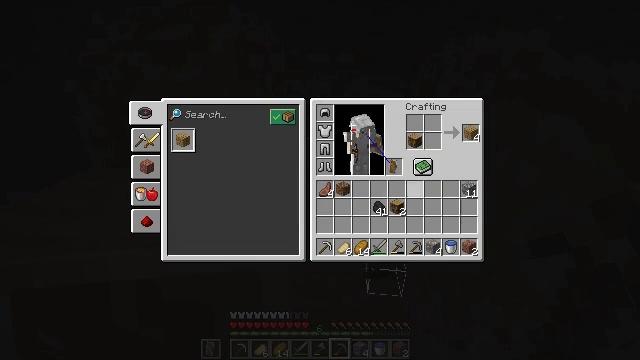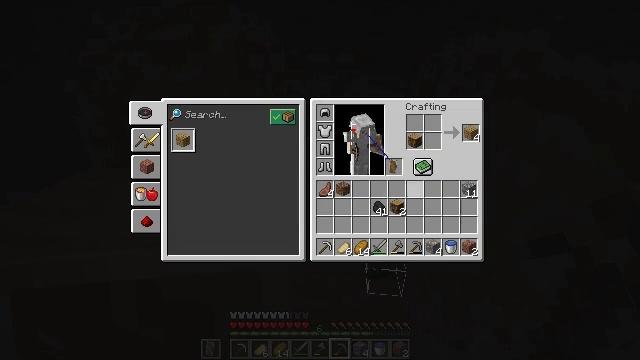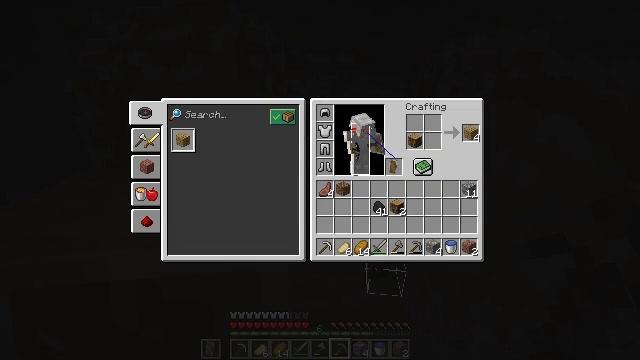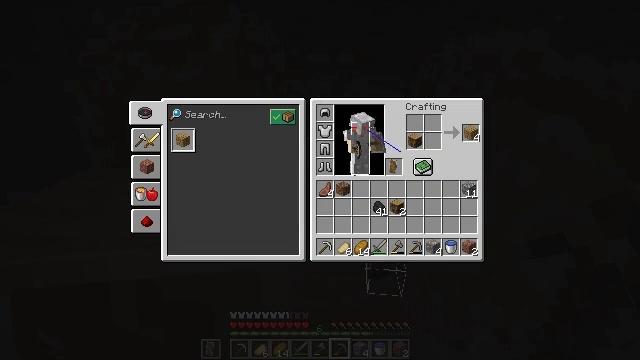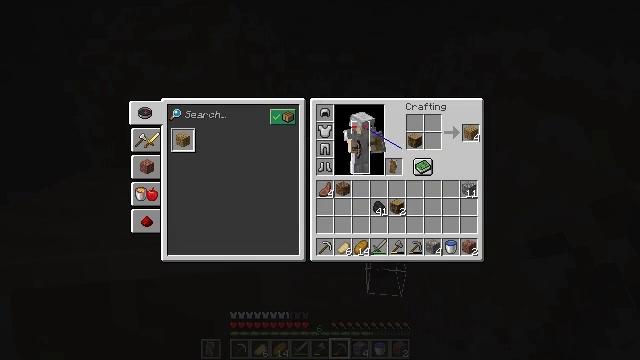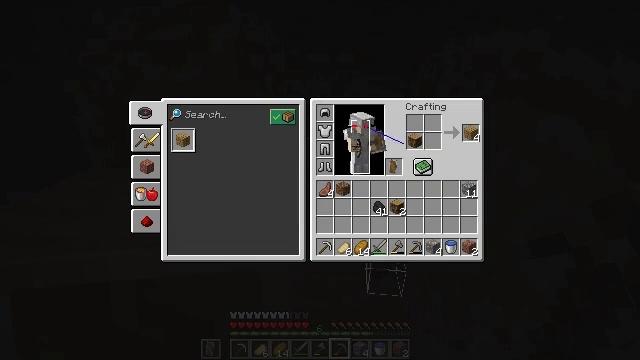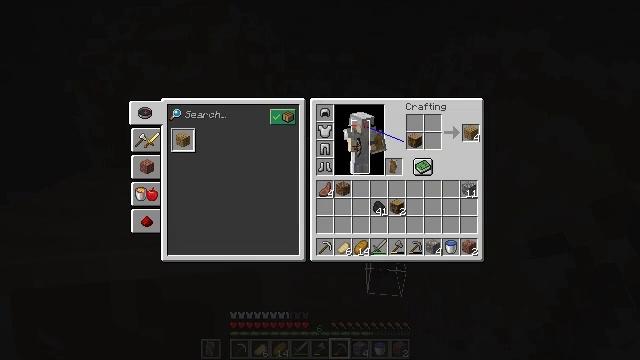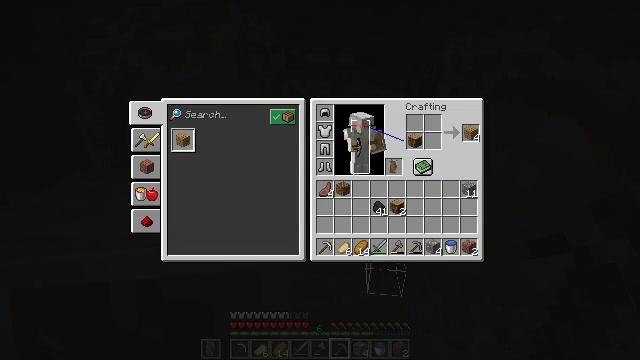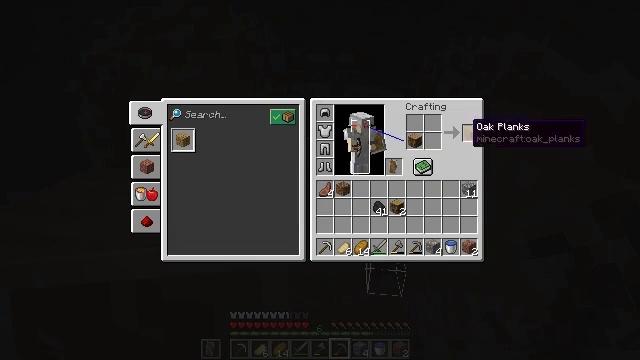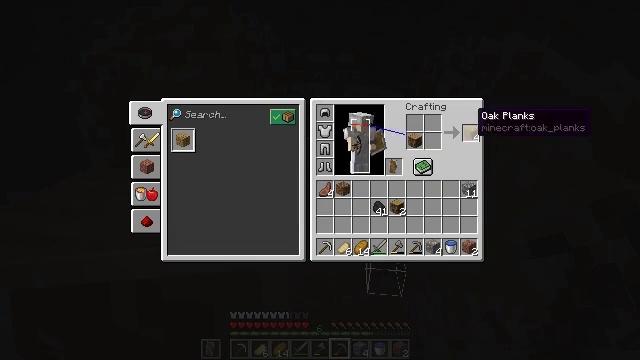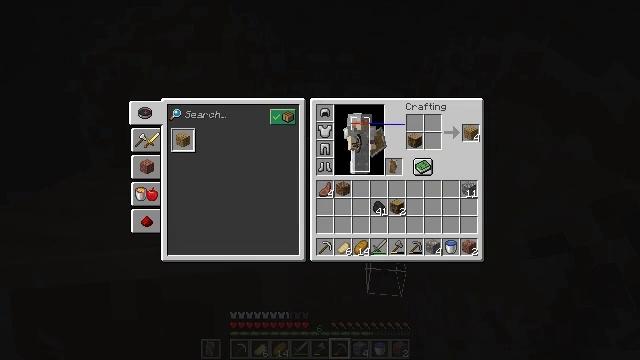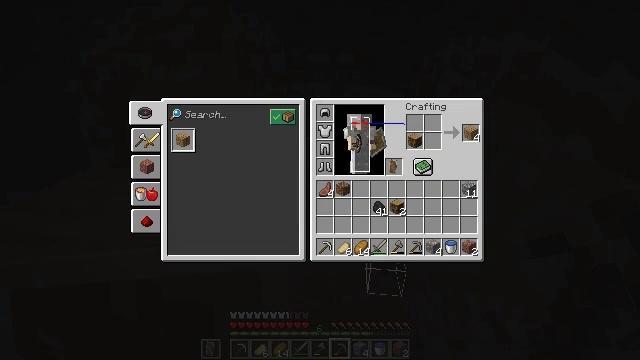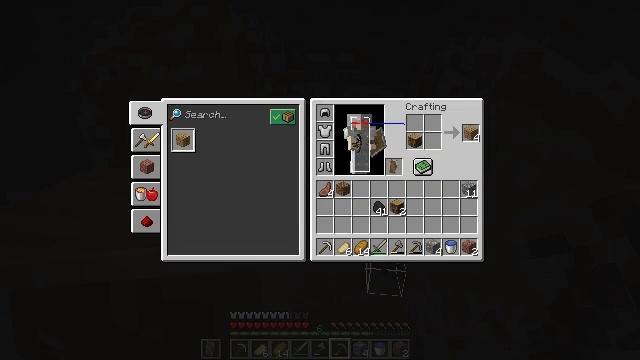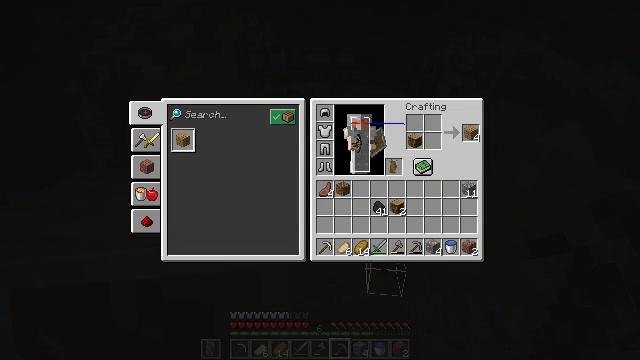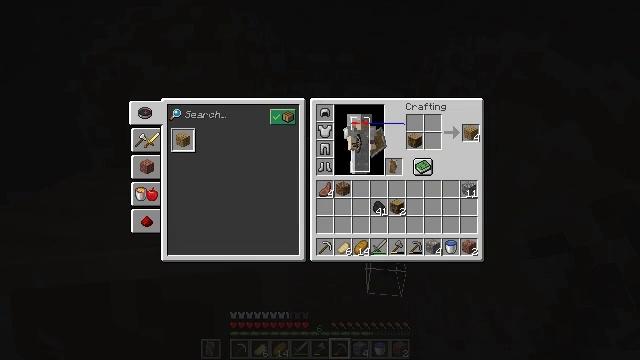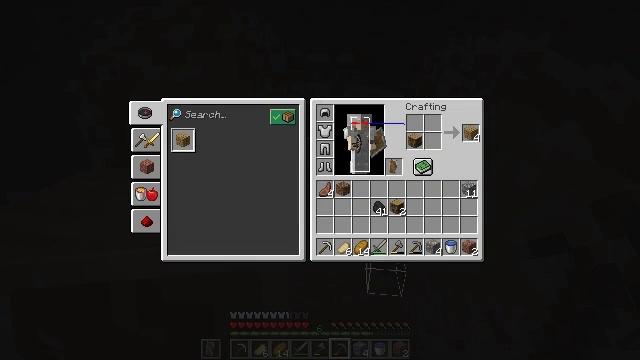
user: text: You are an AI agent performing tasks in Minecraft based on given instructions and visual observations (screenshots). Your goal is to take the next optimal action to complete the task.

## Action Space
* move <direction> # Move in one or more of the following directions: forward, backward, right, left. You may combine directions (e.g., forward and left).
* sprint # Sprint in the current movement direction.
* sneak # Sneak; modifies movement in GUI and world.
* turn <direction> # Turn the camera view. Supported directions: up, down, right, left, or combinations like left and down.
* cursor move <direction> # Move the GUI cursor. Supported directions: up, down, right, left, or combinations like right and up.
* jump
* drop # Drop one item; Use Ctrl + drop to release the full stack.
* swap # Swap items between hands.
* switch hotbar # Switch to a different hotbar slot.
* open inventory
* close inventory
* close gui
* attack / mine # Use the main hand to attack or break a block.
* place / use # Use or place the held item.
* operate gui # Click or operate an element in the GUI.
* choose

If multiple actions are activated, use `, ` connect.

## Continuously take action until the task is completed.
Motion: motion action
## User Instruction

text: Craft oak planks.
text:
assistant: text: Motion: cursor move right and up
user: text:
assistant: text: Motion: cursor move right and up
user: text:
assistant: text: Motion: sneak, cursor move right and up
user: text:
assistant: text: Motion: sneak, cursor move right and up
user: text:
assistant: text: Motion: sneak
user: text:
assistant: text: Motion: sneak
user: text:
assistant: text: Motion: sneak
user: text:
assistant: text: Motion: sneak, cursor move up
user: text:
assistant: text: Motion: sneak, cursor move up
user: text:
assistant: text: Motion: sneak
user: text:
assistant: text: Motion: sneak
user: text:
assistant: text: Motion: sneak
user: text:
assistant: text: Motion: sneak, operate gui
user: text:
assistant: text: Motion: sneak, operate gui
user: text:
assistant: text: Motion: sneak, operate gui
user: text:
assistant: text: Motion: sneak
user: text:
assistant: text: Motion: sneak
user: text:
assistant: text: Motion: sneak
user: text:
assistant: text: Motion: sneak
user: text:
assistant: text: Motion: sneak
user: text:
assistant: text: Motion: sneak
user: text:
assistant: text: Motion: sneak
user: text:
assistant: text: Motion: sneak
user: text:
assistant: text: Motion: sneak
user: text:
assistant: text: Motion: sneak, cursor move down
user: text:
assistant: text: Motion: sneak
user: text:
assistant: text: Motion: sneak
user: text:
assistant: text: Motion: sneak
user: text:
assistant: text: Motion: sneak
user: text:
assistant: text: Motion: sneak